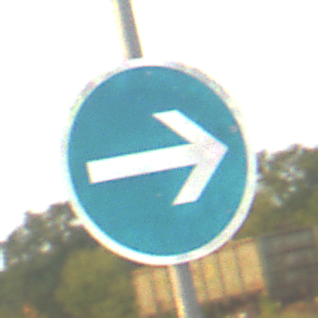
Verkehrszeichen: VorgeschriebeneFahrtrichtungHierRechts
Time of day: SunriseSunset
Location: Outdoor (Suburban)
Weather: PartlyCloudy
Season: NotSpecified
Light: Natural